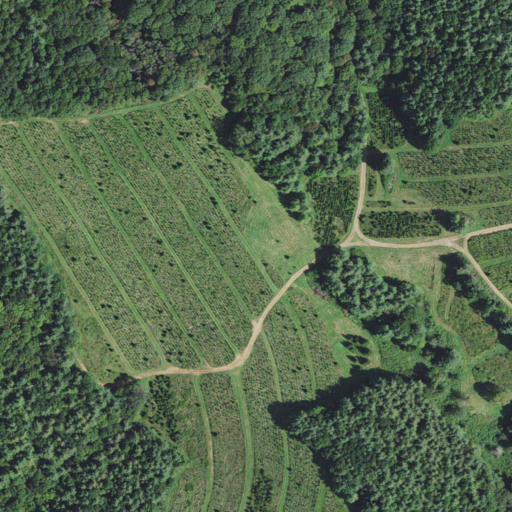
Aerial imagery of gap in North Carolina named Hartley Gap containing mixed forest, shrub, deciduous forest, pasture, and evergreen forest